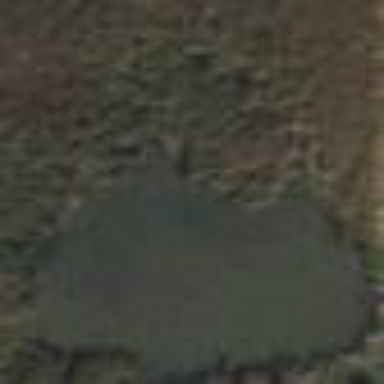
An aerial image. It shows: Pond with natural water.